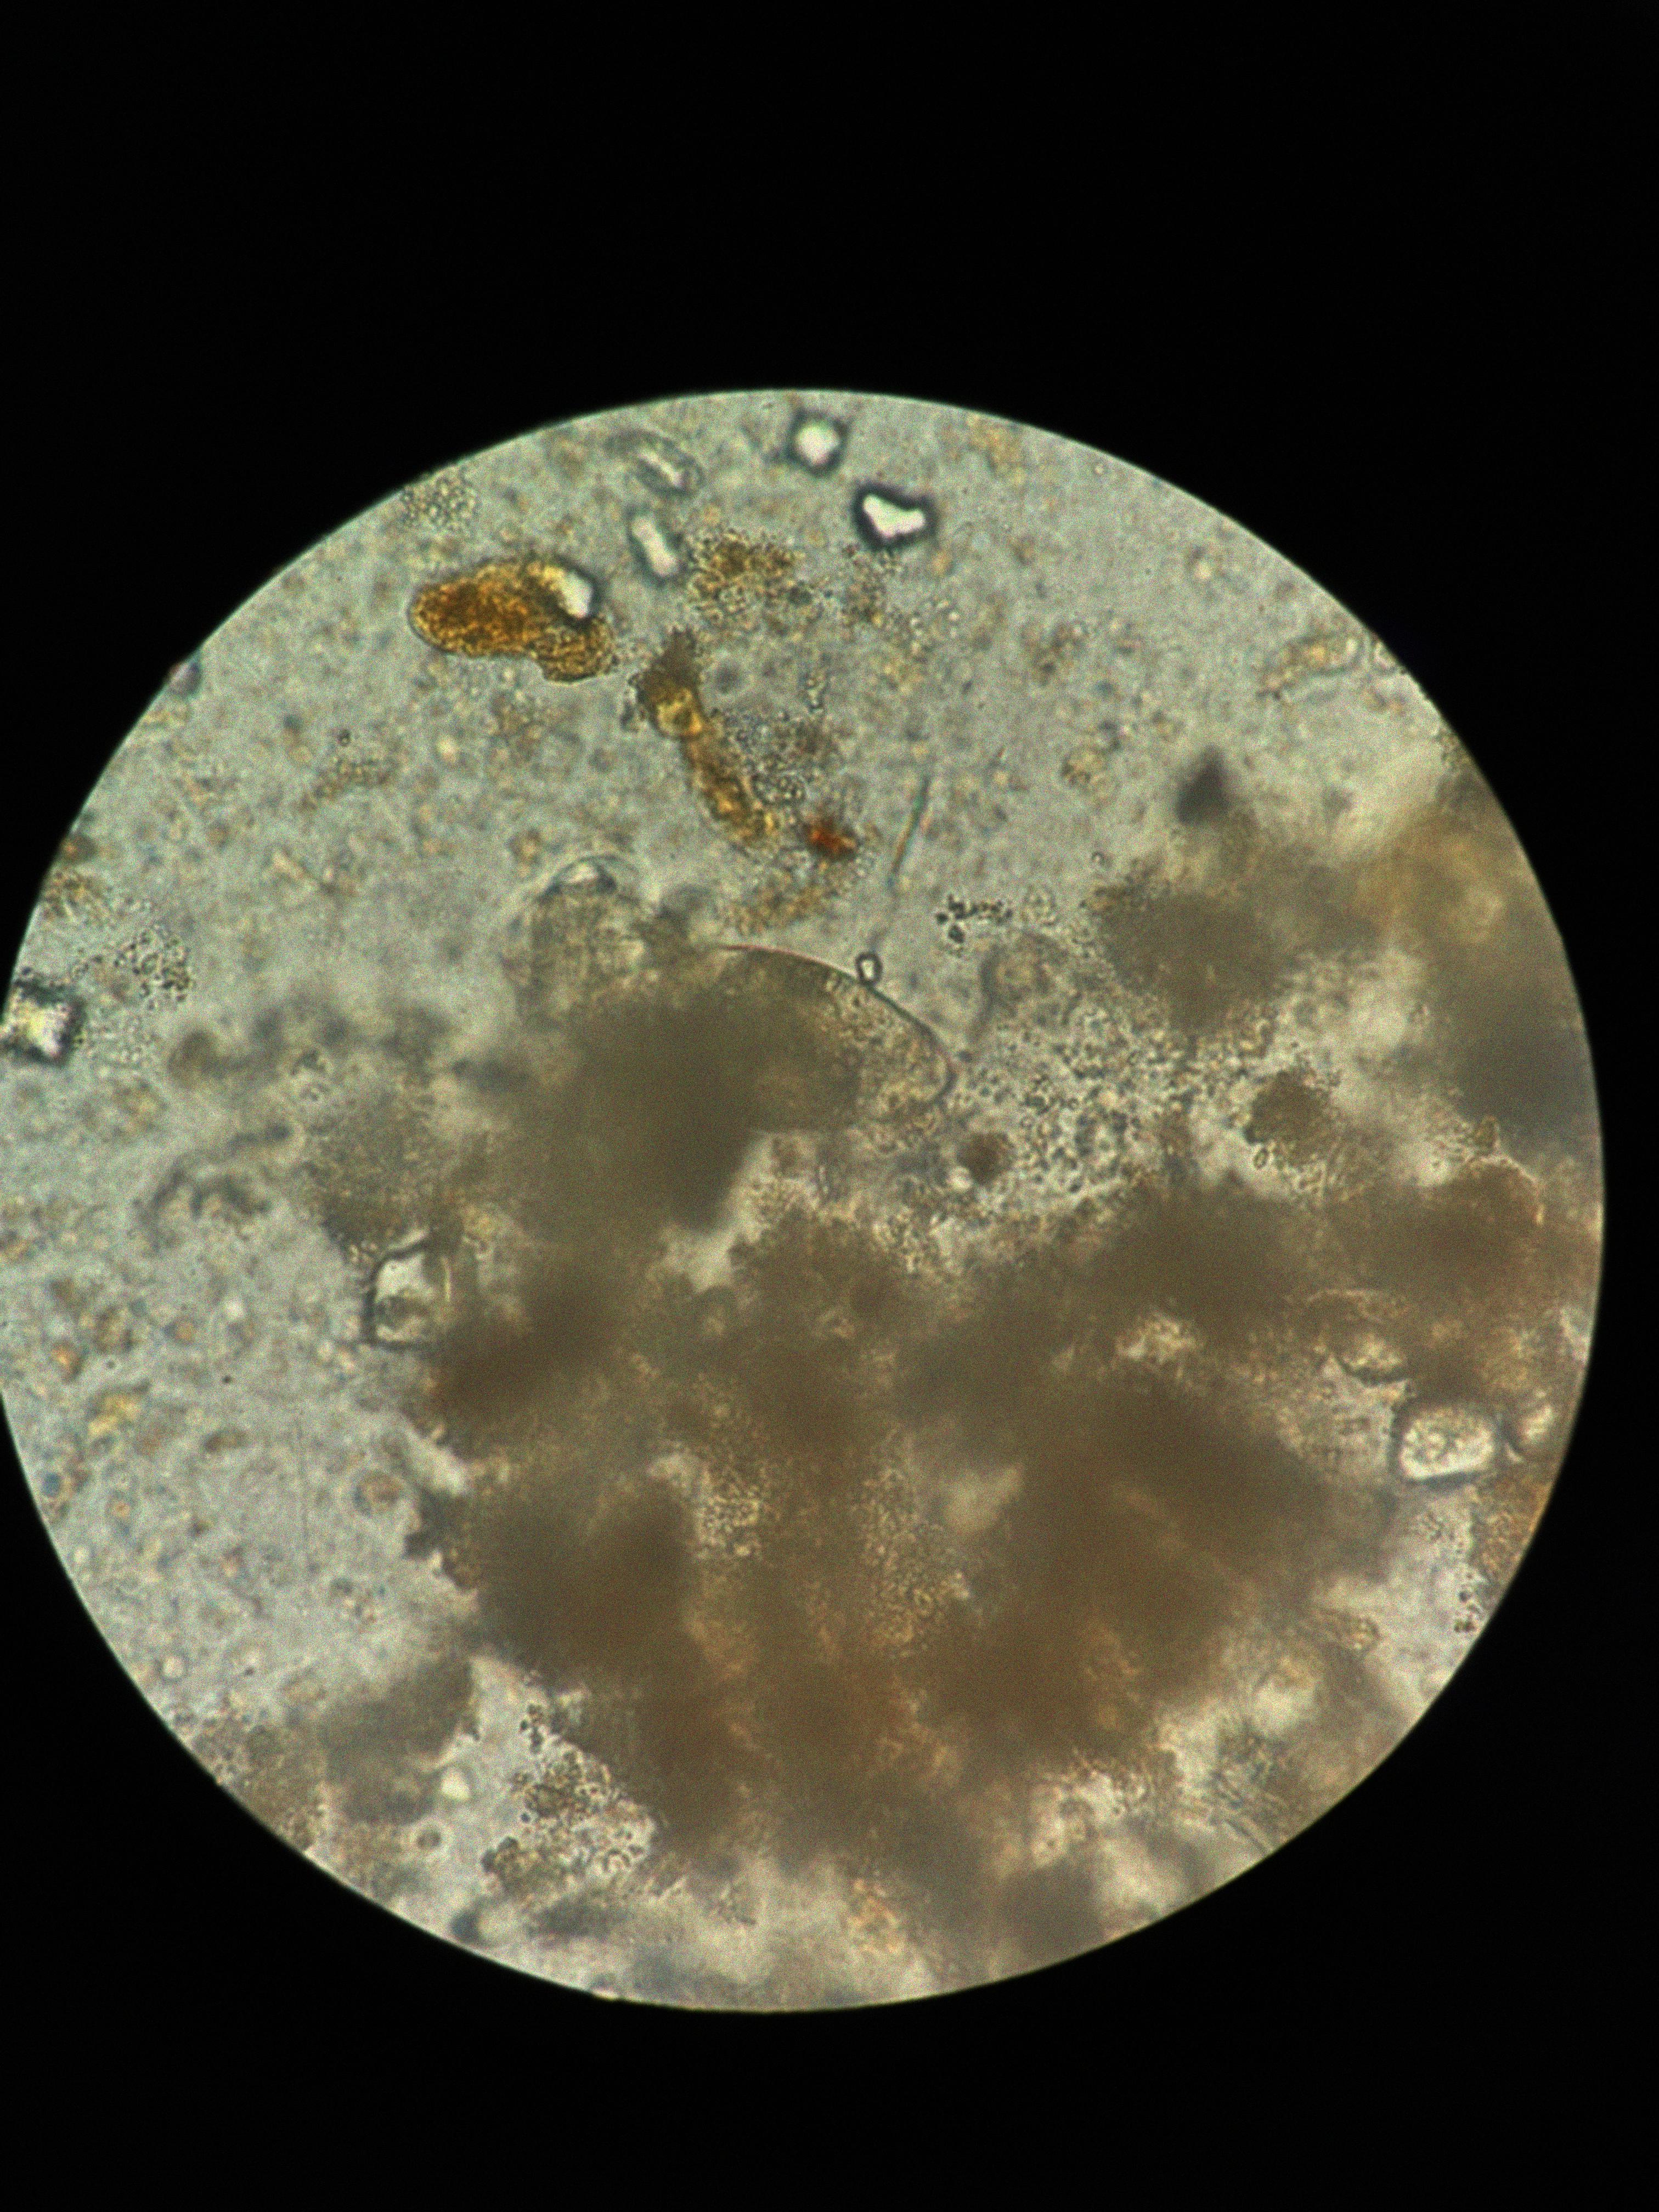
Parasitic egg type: Fasciolopsis buski